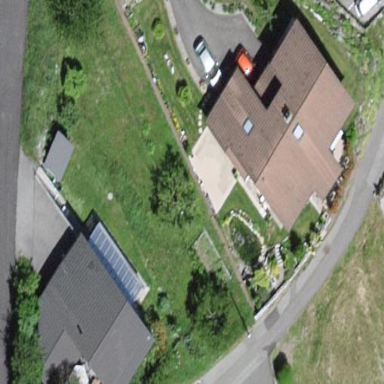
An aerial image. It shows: Simple and straightforward house.